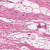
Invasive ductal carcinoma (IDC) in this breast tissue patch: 0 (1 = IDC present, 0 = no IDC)